Interaction volume radius: 5 \u00c5
Interaction volume height: 30 \u00c5
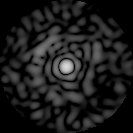
Disorder parameter: 0.8193